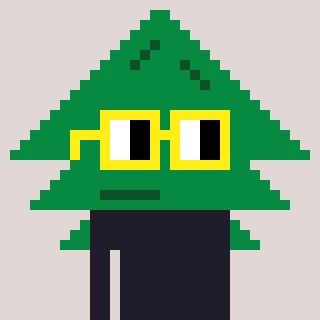
a pixel art character with square yellow glasses, a fir-shaped head and a orange-colored body on a warm background